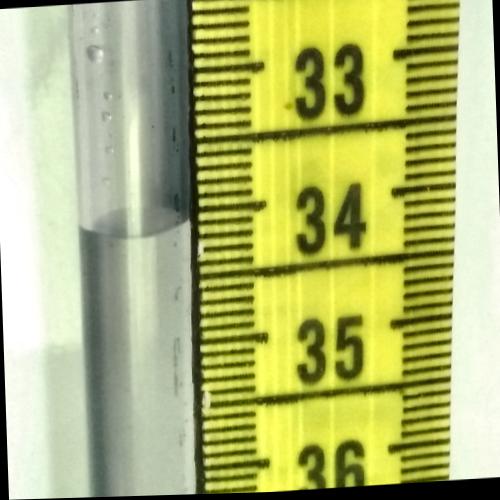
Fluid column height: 34.1 cm